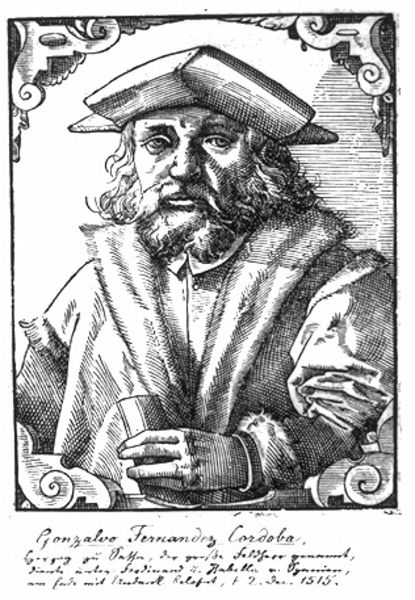
Titel: Bildnis des Fernando Gonzalez Cordova, Fürst von Sessa
Künstler: Tobias Stimmer
Institution: (Seriendruck)
Schlagwörter: dunkel, gemälde, hand, mann, schatten, umhang, weiß, finger, grau, haar, hell, hut, hüte, kopfbedeckungen, mund, nase, schwarz, stirn, zeichnung, blick, ornament, alt, bart, hemd, kappe, mütze, mützen, arm, augen, falten, gesicht, kleidung, kragen, lang, pelz, rahmen, sehen, vollbart, ärmel, bild, bildnis, herr, portrait, porträt, auge, fransen, gewand, haare, halbfigur, lange haare, mantel, händler, saum, brustbild, kinn, lippen, locke, locken, renaissance, traurig, fell, kopfbedeckung, spanien, schrift, papier, bogen, grafik, graphik, klein, rand, inschrift, ornamente, knöpfe, becher, penis, buch, spanisch, geld, umrahmung, druck, schraffur, holzstich, stich, barrett, kupfer, seite, text, dreispitz, trüb, rolle, ecken, schnörkel, arrogant, barett, pelzkragen, voluten, brief, mittelalter, müde, hamd, luther, volute, schnecken, gerahmt, ansehen, kupferstich, handschrift, rahemn, zeichung, notiz, lateinisch, verkürzt, spanier, gelangweilt, cordoba, rollwerk, zottelig, pel, betrachte, blicl, äremö, farnando cordoba, kiffer